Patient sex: F
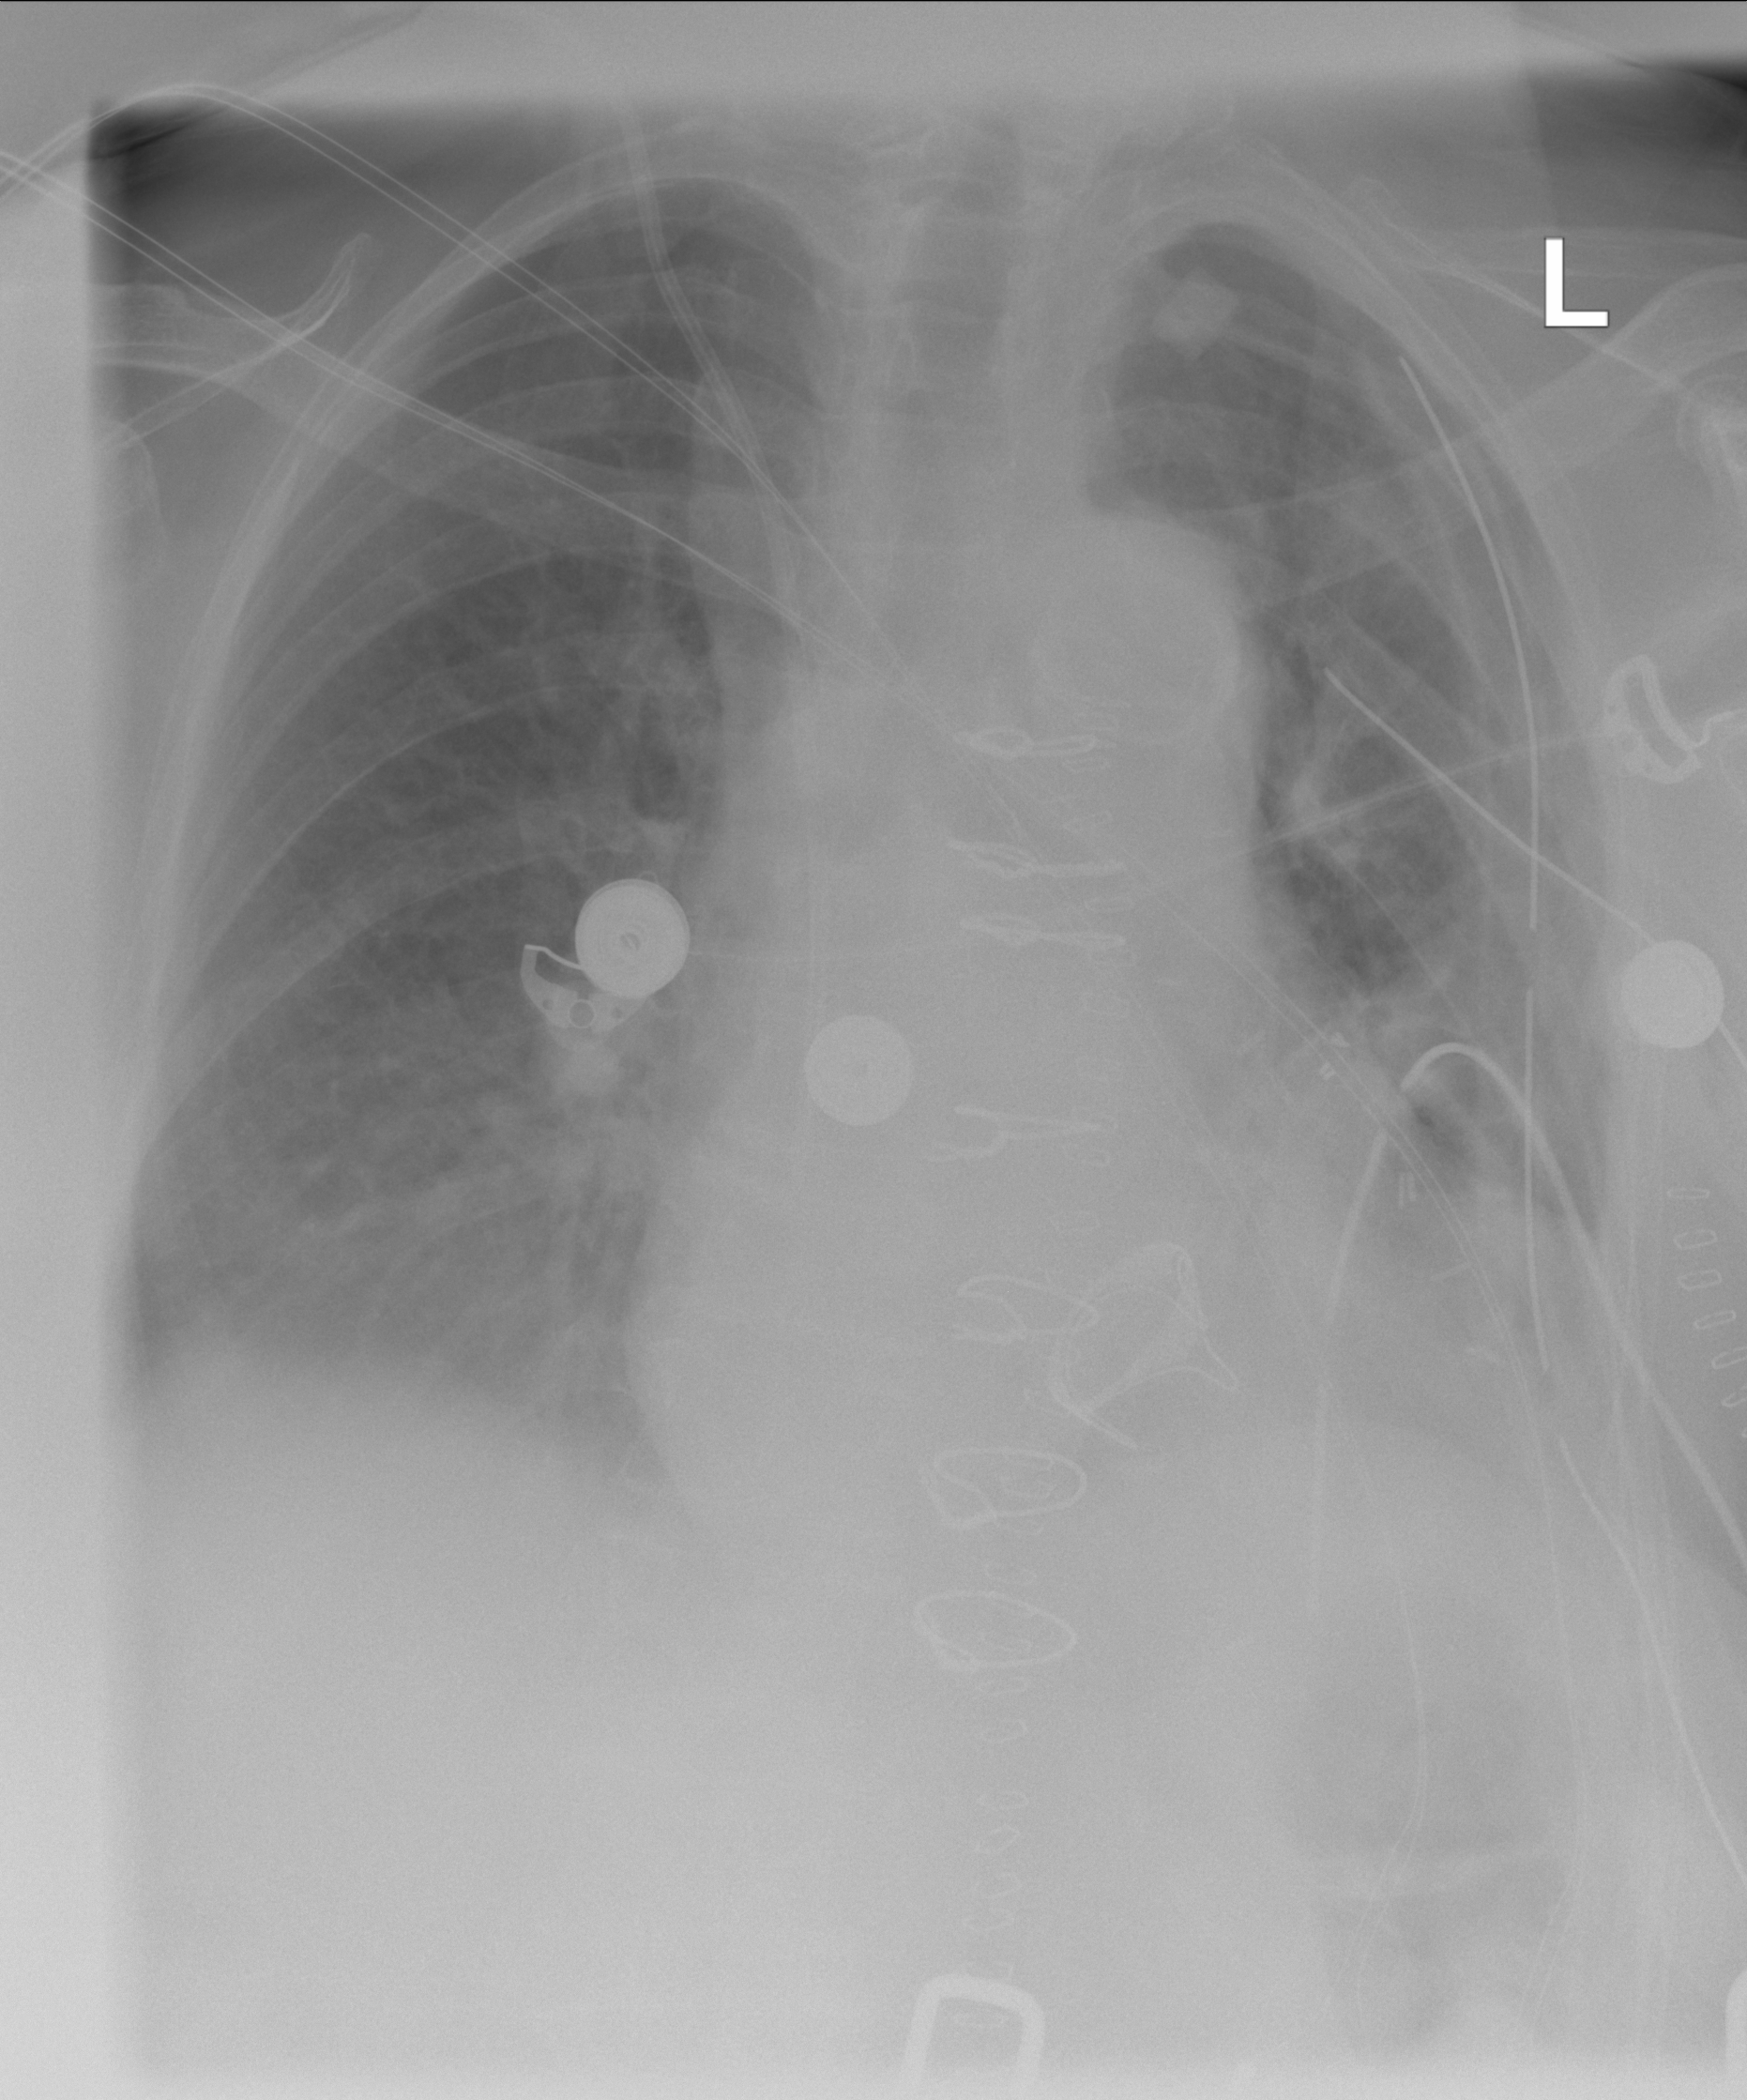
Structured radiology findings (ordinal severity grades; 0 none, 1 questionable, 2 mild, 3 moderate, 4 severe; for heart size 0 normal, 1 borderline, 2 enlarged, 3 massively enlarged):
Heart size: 0
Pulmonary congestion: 0
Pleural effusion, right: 2
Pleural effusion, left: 2
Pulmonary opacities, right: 0
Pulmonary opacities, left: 0
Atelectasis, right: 2
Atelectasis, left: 3